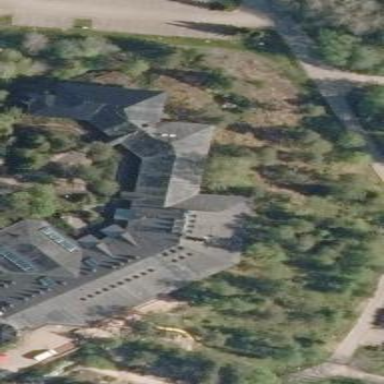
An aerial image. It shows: Hotel building.